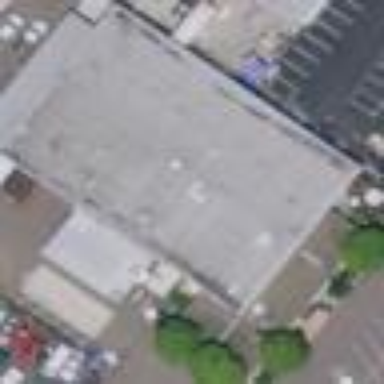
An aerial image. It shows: Industrial building.